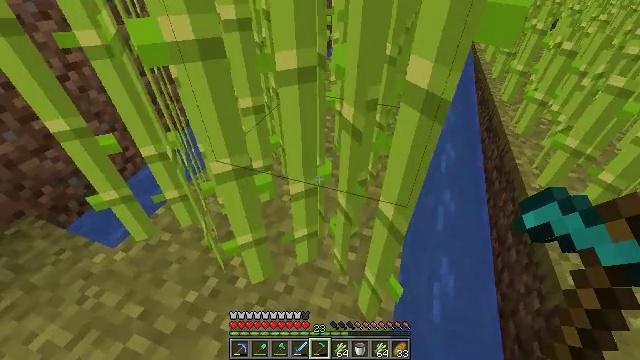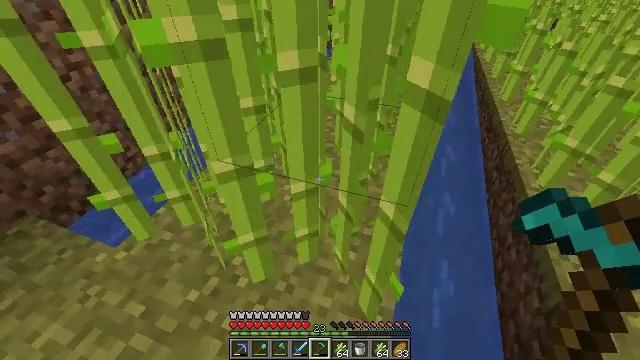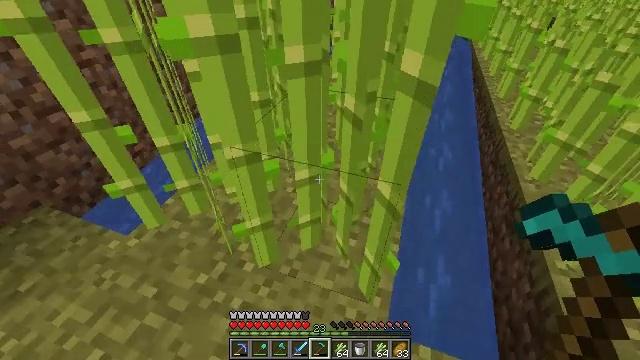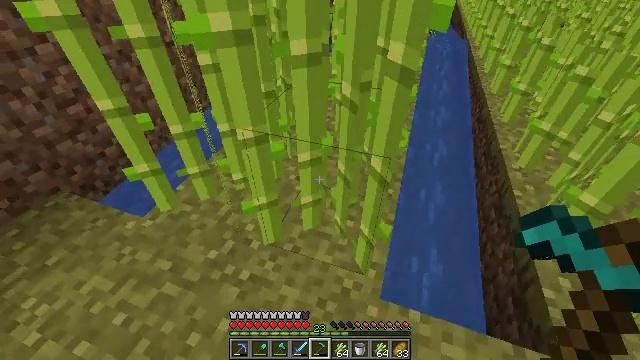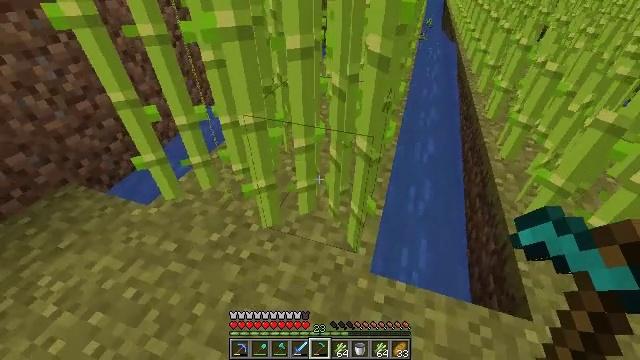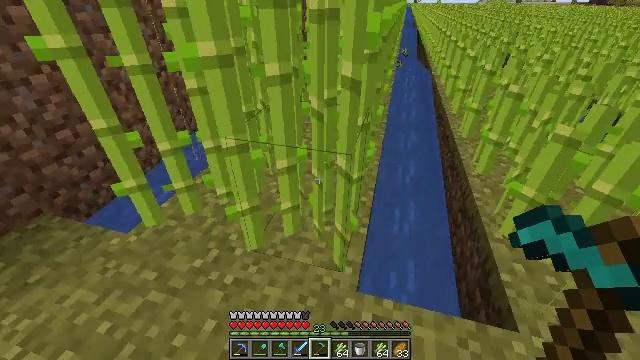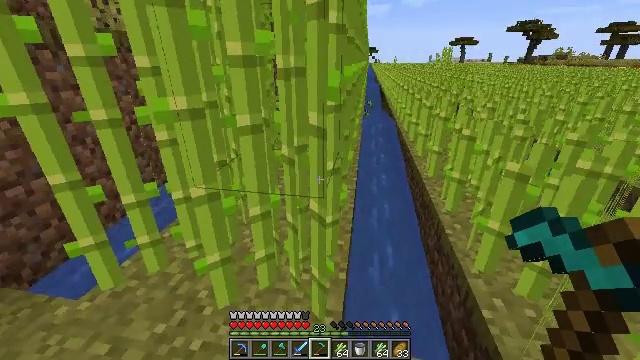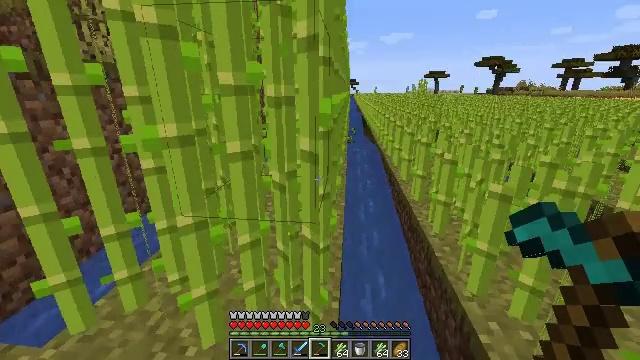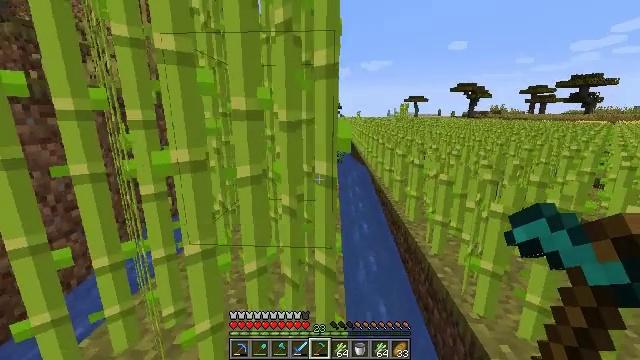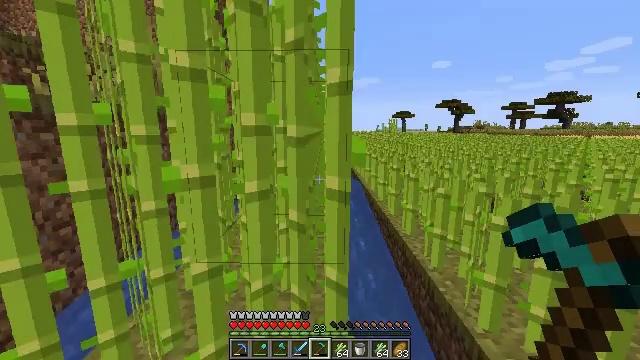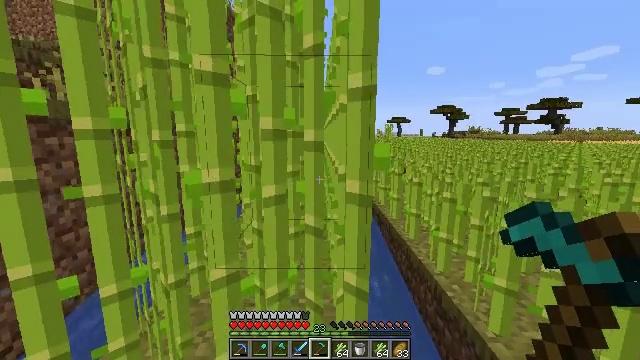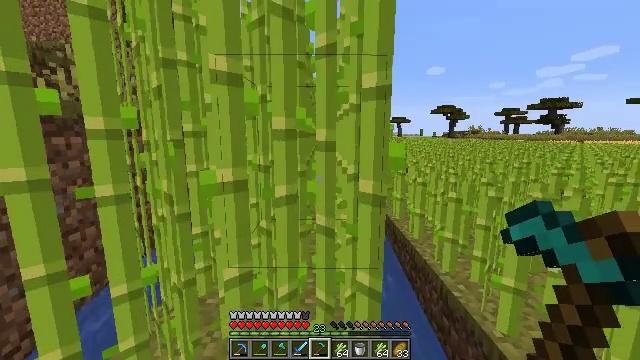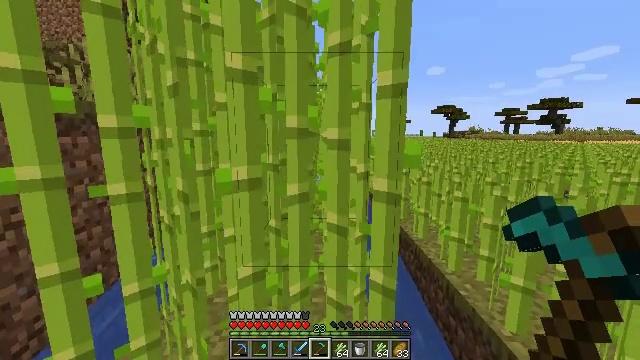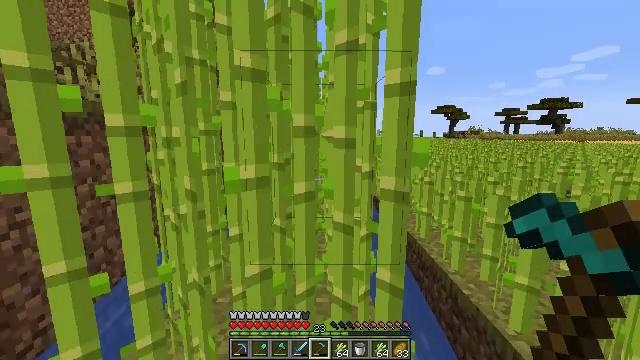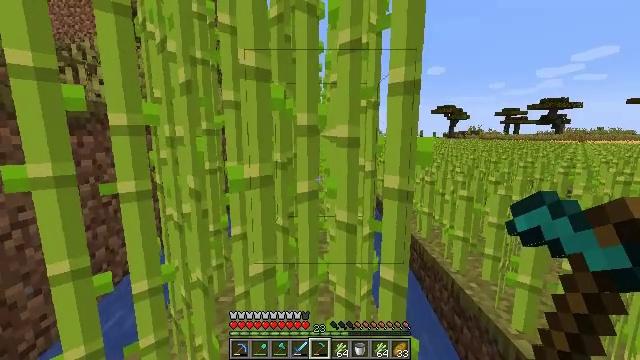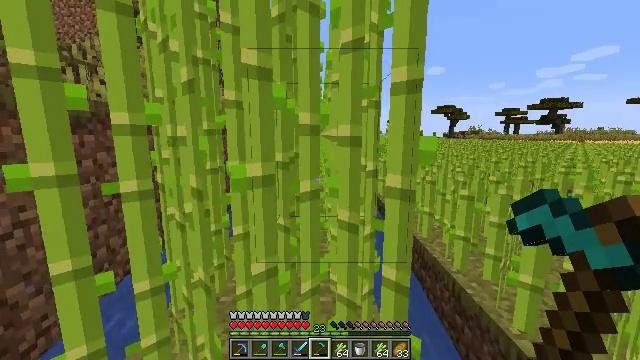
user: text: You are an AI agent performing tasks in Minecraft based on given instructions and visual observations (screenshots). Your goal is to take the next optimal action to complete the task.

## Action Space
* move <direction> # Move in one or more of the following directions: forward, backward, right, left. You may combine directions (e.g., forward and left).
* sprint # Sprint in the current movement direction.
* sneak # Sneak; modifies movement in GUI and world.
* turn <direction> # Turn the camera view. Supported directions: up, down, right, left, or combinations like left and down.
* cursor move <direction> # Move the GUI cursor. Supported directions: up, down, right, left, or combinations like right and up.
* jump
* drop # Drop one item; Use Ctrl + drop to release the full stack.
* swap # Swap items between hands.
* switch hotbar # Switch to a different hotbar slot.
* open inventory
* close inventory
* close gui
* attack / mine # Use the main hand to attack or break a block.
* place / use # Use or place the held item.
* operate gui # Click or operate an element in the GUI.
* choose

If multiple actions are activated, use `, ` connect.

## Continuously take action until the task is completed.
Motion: motion action
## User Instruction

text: Harvest sugar cane from the plant.
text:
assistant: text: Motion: move back
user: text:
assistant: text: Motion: move back
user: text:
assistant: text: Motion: move back
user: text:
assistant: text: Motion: move back
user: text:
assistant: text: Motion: move back, turn right and up
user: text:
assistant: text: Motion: move back and move left, turn right and up
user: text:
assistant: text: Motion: move back and move left, turn right and up
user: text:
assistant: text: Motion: move back and move left, turn right and up
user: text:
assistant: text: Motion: move back and move left, turn right and up
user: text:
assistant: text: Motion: move back and move left, turn up
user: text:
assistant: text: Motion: no_op
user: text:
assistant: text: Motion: no_op
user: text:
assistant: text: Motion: no_op
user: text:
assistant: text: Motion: no_op
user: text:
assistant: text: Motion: no_op
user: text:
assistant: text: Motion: no_op
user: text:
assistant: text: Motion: no_op
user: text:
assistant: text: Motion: open inventory
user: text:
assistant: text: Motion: open inventory
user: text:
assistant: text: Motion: open inventory
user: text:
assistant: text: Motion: open inventory
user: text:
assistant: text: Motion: no_op
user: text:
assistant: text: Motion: no_op
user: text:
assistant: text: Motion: no_op
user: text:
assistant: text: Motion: no_op
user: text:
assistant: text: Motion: no_op
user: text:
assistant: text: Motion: no_op
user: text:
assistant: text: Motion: no_op
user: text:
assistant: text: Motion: no_op
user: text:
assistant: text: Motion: no_op